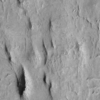
Label: not_dusty